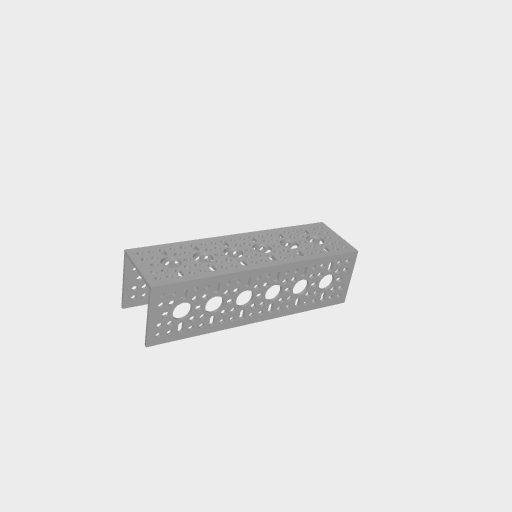
Part: UChannel6H